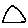
Label: triangle